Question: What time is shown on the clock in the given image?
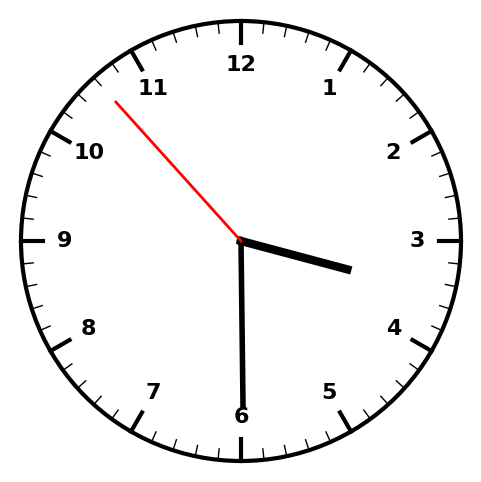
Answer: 03:29:53